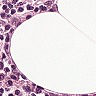
Metastatic tissue present: no